Question: I am trying to make a div that looks like this:
Is there a way to do this with css only?
I have been trying to play this idea in jsfiddle
'''
.box {
background-color : red;
position : relative;
display : block;
height : 50px;
width : 200px;
text-align : center;
margin : 0 auto;
}
.box p {
padding : 0px;
}
.box::before {
content: '';
height: 50px;
width: 10px;
background-color: blue;
position: absolute;
top: 0;
left: 0px;
transform: skewX(-10deg);
transform-origin: top;
-webkit-transform: skewX(-10deg);
-webkit-transform-origin: 0 0;
}
.box::after {
content: '';
height: 50px;
width: 15px;
background-color: green;
position: absolute;
top: 0;
right: -15px;
left: auto;
transform: skewX(-15deg);
transform-origin: top;
-webkit-transform: skewX(-15deg);
-webkit-transform-origin: 0 0;
}
'''
It looks like i can play with the left and right, but i do not know how to do it with the bottom.
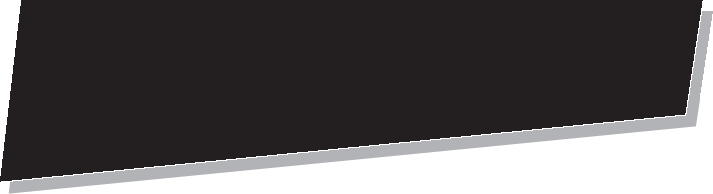
Answer: I know of one way to do it, which is using svg. <URL> is an online svg editor
The code below generates similar shape to what you seek. Jsfiddle is <URL>
'''
<svg width="640" height="480" xmlns="http://www.w3.org/2000/svg">
<!-- Created with SVG-edit - http://svg-edit.googlecode.com/ -->
<g>
<title>Layer 1</title>
<line id="svg_2" y2="198" x2="509" y1="198" x1="59" stroke-linecap="null" stroke-linejoin="null" stroke-dasharray="null" stroke-width="5" stroke="#000000" fill="none" />
<line stroke="#000000" id="svg_3" y2="197" x2="60.999999" y1="320" x1="26" stroke-linecap="null" stroke-linejoin="null" stroke-dasharray="null" stroke-width="5" fill="none" />
<line id="svg_4" y2="258" x2="497" y1="317" x1="28" stroke-linecap="null" stroke-linejoin="null" stroke-dasharray="null" stroke-width="5" stroke="#000000" fill="none" />
<line id="svg_6" y2="258" x2="495" y1="195" x1="507" stroke-linecap="null" stroke-linejoin="null" stroke-dasharray="null" stroke-width="5" stroke="#000000" fill="none" />
</g>
</svg>
'''